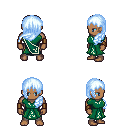
a pixel art fantasy rpg character, male body template, human, dark skin, sash dress, white pants, white cyan left-swept hairstyle, leather bracers, four views (front, back, left, right), 2x2 character sprite sheet, small pixel art, hard edges, no anti-aliasing